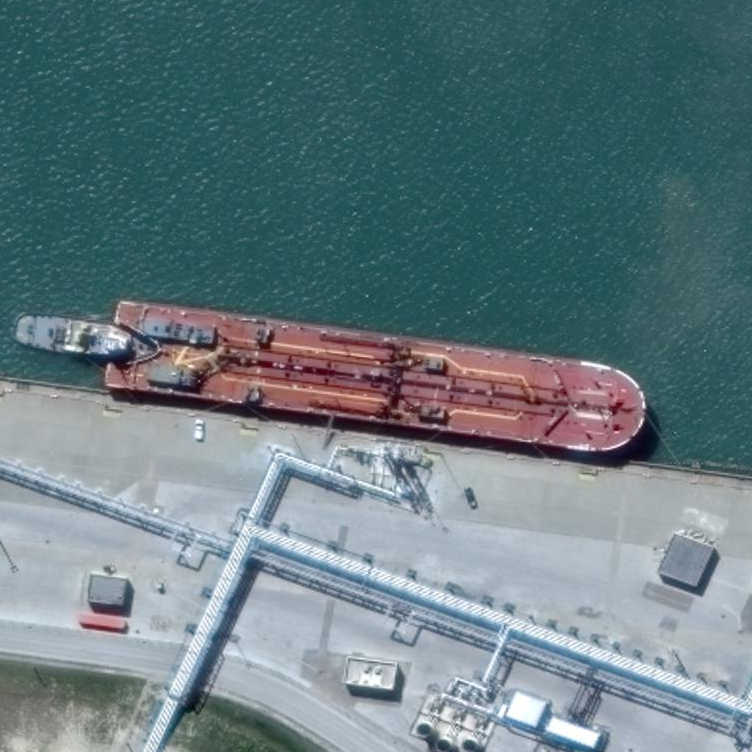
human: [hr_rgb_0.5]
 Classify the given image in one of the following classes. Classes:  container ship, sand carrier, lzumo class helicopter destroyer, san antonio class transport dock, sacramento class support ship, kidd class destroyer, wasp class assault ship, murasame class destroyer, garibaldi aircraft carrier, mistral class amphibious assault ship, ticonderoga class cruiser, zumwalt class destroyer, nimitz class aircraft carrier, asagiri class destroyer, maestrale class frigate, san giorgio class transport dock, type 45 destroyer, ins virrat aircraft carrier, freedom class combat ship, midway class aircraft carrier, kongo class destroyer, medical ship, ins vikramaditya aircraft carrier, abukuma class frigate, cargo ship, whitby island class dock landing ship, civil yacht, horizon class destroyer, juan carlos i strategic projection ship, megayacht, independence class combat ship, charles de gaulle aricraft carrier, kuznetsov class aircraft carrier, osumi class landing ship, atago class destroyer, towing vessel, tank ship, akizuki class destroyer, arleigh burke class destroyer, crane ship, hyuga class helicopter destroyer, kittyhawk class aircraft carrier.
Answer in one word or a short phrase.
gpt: Tank ship